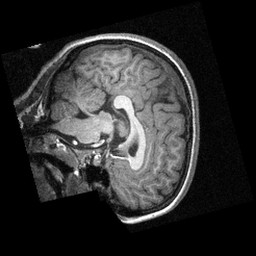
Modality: T1w
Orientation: sagittal